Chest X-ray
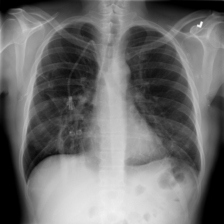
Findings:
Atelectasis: positive
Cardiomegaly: negative
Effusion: negative
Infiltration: positive
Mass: negative
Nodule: positive
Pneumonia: negative
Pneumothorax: negative
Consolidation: negative
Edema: negative
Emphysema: negative
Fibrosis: negative
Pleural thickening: negative
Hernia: negative